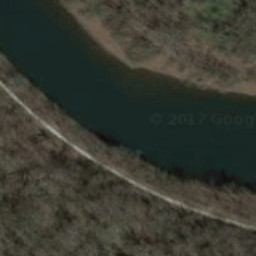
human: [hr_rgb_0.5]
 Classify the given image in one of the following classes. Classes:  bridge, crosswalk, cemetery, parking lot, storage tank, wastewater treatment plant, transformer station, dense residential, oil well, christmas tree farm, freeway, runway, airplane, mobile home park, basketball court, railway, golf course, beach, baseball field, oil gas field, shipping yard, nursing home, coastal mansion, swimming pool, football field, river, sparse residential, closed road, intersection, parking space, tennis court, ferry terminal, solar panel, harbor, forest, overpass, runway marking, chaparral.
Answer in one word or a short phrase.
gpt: river